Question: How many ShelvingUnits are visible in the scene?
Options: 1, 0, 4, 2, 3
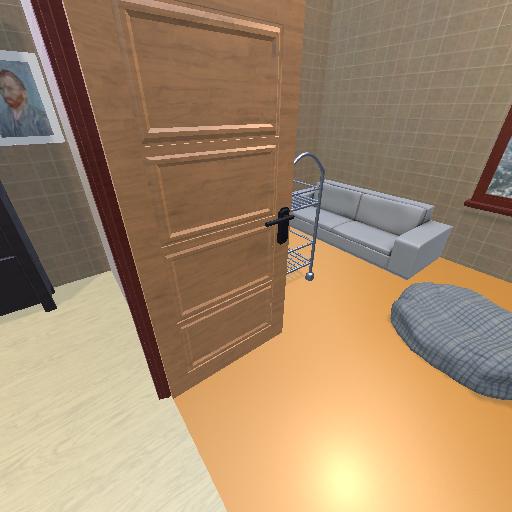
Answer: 1